Field crop: tomato
Growth stage: 1
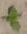
Species: solanum